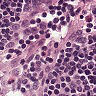
Metastatic tissue present: no